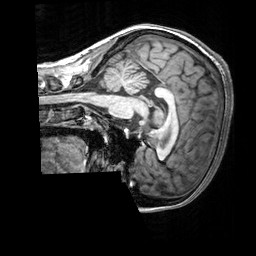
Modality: T1w
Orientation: sagittal
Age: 21
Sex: female
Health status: healthy
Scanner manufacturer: siemens
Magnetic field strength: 3 T
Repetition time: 2.3 s
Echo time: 0.00303 s